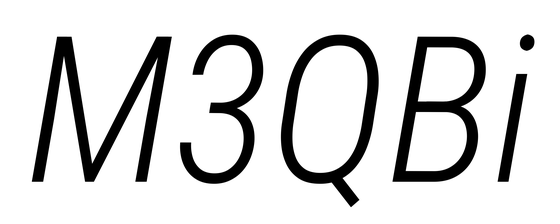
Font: Roboto-Italic_Condensed_Light_Italic